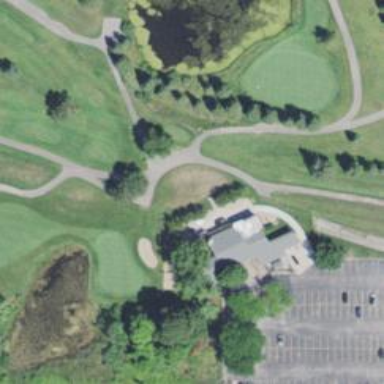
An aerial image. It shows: Service road designated as golf cart path.